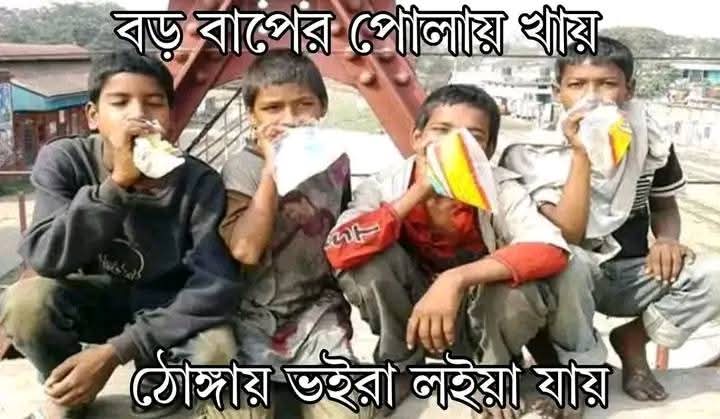
Text: বড় বাপের পোলায় খায়
ঠোঙ্গায় ভইরা লইয়া যায়
Label: Non Hate